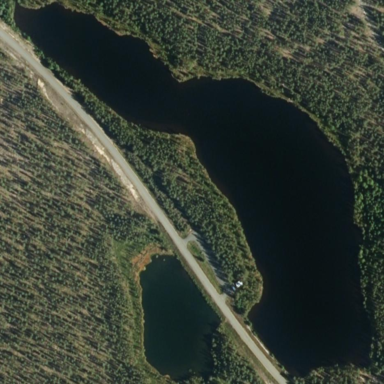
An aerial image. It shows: Serene lake.